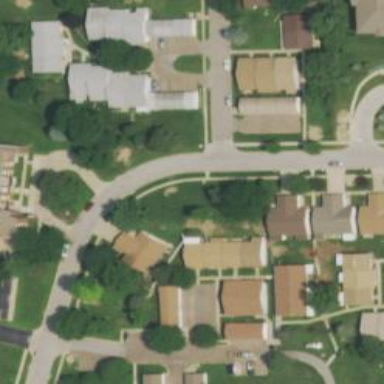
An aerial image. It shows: Residential road with sidewalk on the left side.